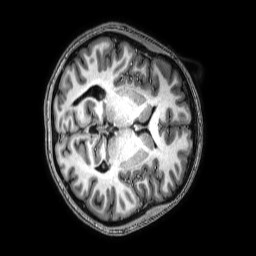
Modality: T1w
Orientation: axial
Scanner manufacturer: philips
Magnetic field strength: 3 T
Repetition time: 0.008 s
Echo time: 0.003589 s